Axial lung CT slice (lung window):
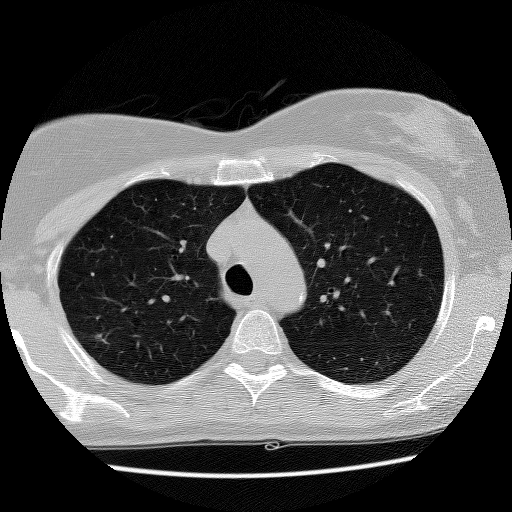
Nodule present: yes
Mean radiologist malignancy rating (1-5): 3